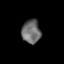
Tissue: lung
Cell type: Others
Senescence score: 0.1613
Nuclear area (px): 436
Mean DAPI intensity: 106.979